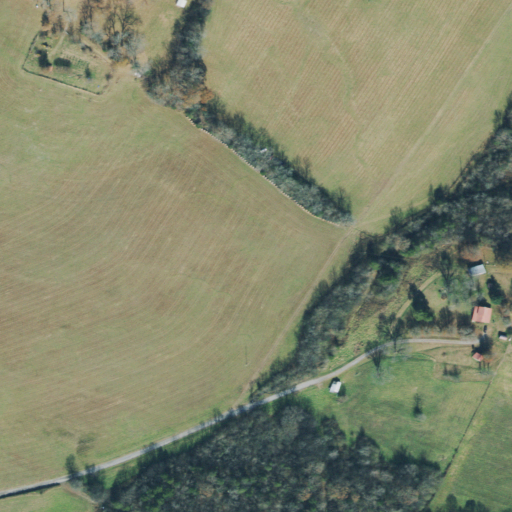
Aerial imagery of valley in Tennessee named Smith Hollow containing pasture, open development, deciduous forest, grassland, mixed forest, low intensity development, and shrub